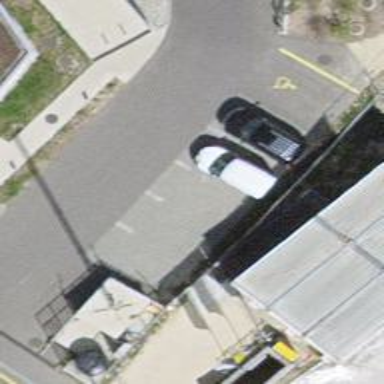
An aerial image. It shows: Parking available on the street side.